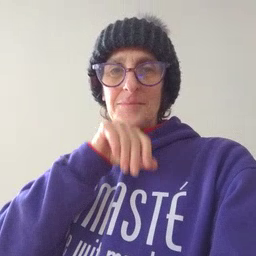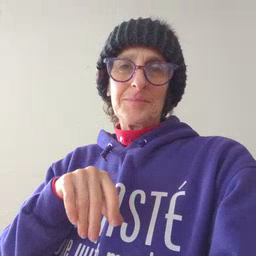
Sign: goose